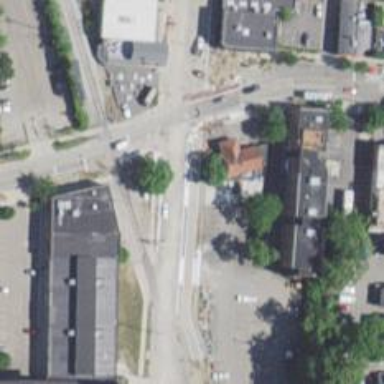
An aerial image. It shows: Asphalt cycleway featuring zebra crossing. The crossing is uncontrolled.